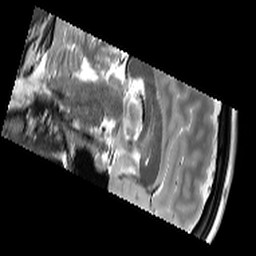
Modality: T2starw
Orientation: sagittal
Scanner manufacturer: siemens
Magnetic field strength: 3 T
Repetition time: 9.86 s
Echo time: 0.05 s